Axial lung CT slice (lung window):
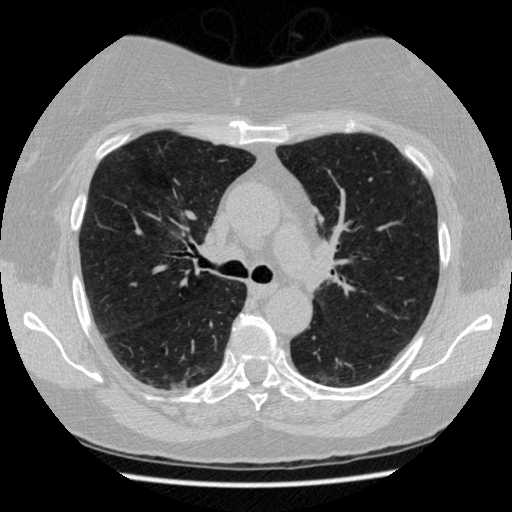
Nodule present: no